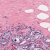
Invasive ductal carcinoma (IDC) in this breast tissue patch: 0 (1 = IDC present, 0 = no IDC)